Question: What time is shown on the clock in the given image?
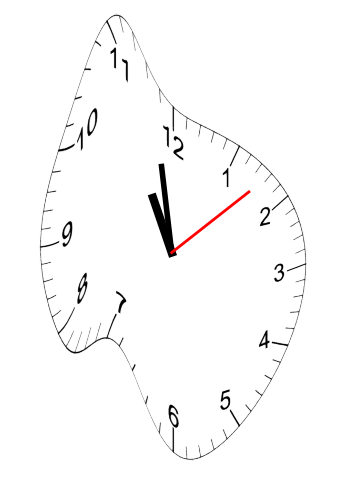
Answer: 10:58:08